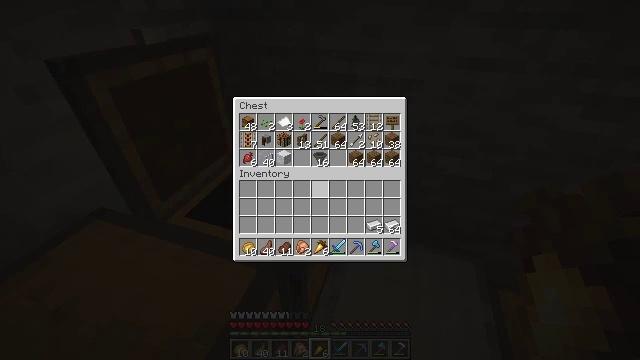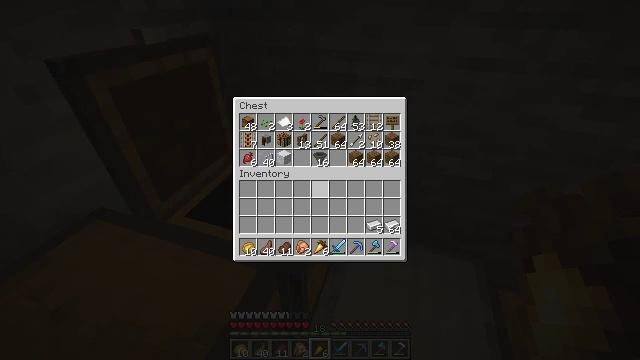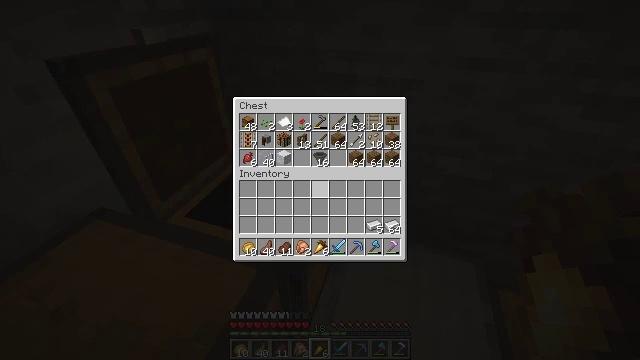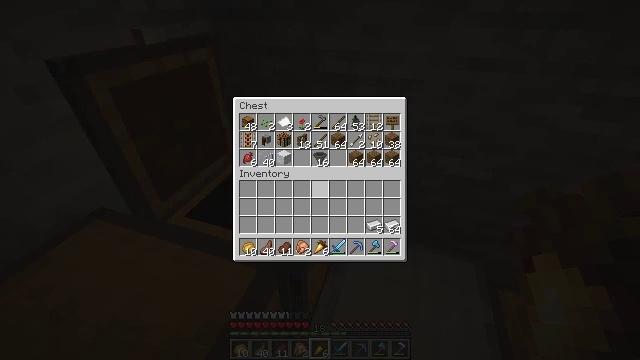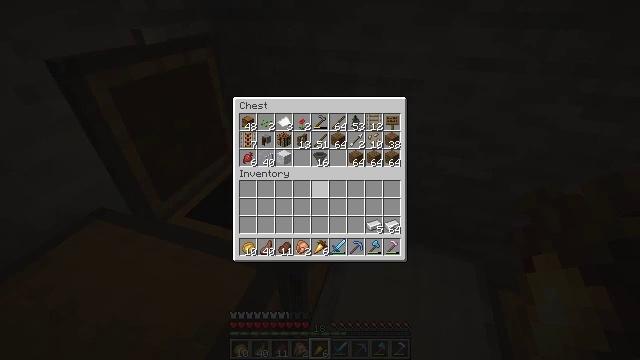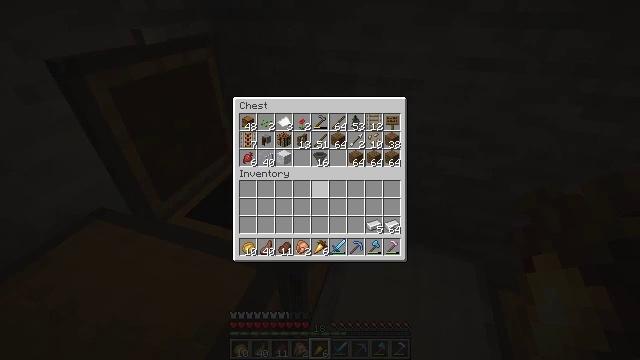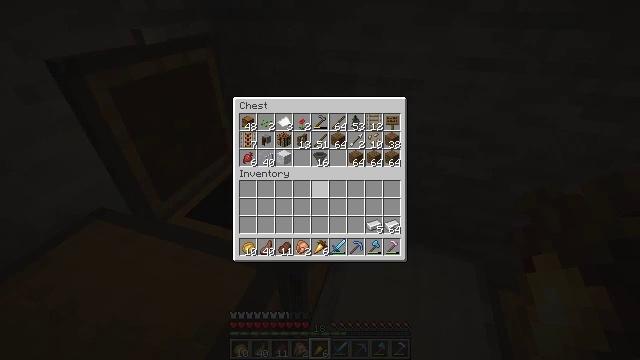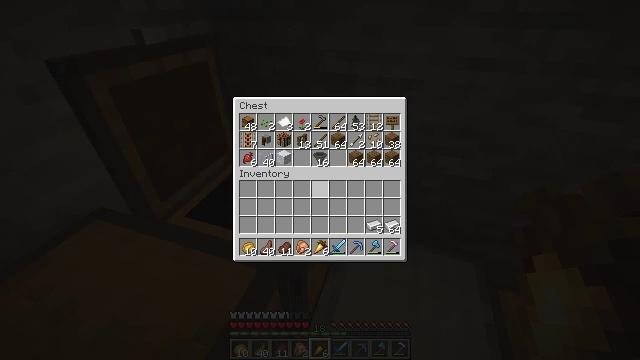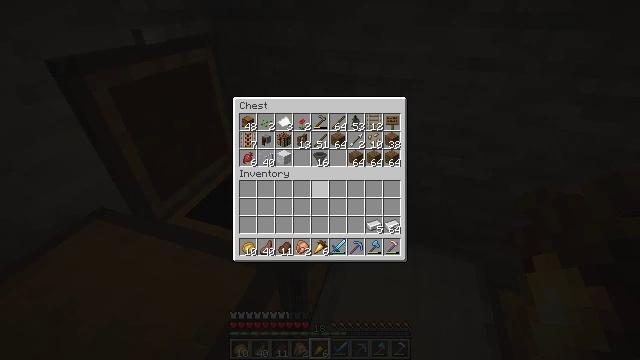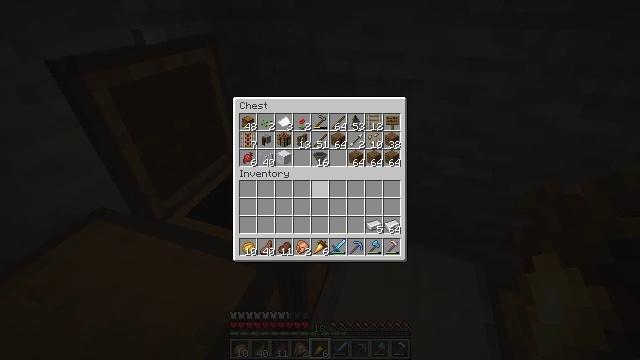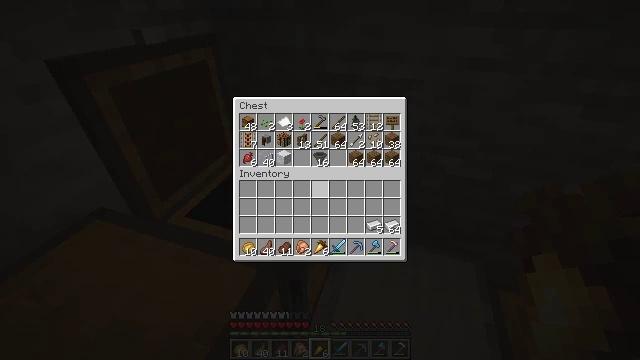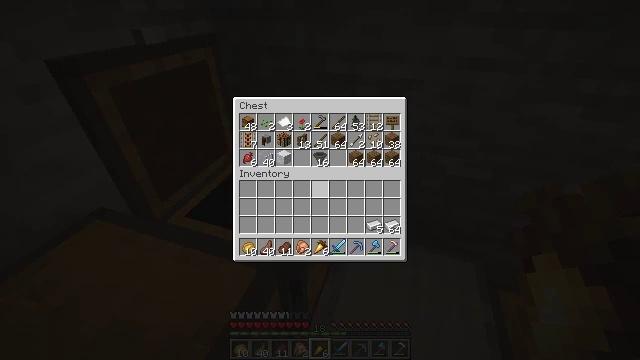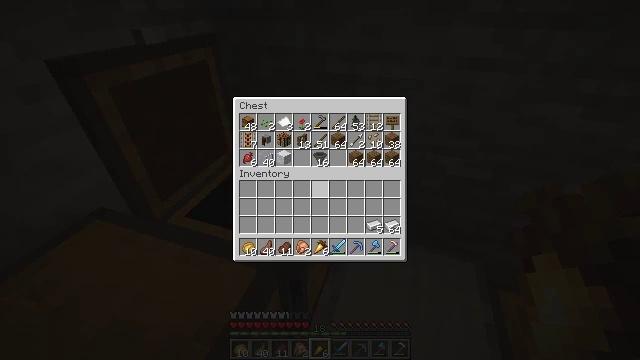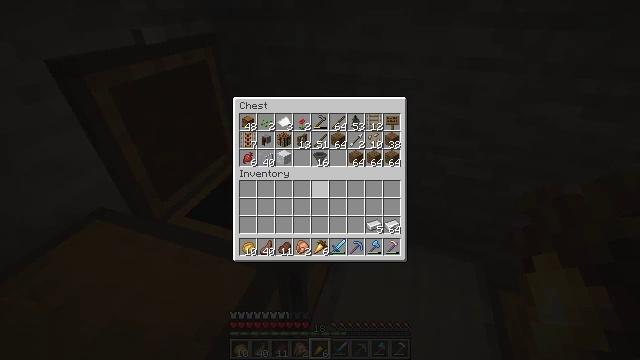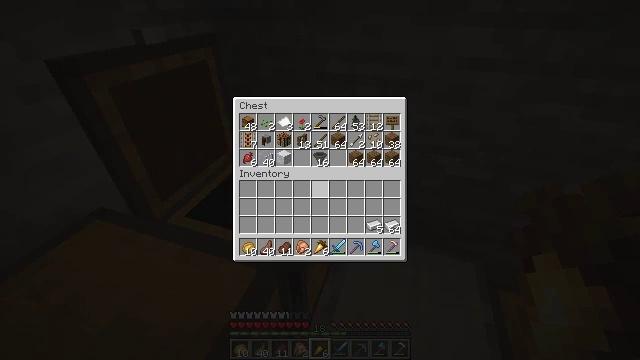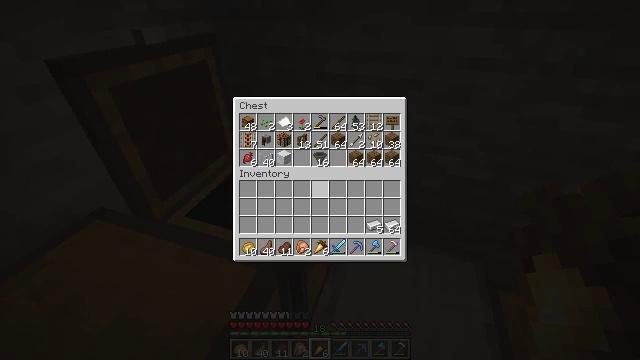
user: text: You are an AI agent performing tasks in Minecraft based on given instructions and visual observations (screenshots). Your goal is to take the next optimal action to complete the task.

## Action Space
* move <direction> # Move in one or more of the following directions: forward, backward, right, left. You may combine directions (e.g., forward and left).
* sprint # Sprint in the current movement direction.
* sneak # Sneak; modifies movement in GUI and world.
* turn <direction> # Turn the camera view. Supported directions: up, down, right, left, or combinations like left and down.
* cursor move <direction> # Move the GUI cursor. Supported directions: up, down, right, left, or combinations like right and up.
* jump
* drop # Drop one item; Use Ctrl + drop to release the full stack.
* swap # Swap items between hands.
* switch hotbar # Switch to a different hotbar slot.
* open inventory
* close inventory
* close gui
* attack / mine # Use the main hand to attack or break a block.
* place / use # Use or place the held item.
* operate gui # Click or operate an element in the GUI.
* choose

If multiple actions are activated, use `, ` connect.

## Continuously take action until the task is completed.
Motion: motion action
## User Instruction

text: Craft a tripwire hook.
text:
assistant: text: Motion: no_op
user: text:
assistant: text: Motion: no_op
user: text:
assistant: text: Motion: no_op
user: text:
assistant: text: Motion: no_op
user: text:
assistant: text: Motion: no_op
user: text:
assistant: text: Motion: no_op
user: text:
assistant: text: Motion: no_op
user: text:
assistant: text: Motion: no_op
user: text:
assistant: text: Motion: no_op
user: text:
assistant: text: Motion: no_op
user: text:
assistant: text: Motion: no_op
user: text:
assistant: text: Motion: no_op
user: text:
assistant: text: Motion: no_op
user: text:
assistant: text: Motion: no_op
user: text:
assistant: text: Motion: no_op
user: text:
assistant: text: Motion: no_op
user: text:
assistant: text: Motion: no_op
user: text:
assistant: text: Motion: no_op
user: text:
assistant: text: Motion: no_op
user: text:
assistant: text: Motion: no_op
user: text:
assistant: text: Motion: no_op
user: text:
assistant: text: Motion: no_op
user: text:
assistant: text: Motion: no_op
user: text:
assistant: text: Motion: turn up
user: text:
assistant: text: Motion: turn up
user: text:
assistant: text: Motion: sneak, turn up
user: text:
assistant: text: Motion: sneak
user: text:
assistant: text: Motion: sneak
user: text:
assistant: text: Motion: sneak
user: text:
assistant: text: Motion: sneak